Question: I'm trying to create a queue simulation for a restaurant using the following method:
'''
public static void queueSim(String filename) {
System.out.println("=== queueSim ===");
// Initialization
ArrayList<String> dataAL = new ArrayList<>();
ArrayList<Server> serverList = new ArrayList<Server>();
String inputLine;
// Read data from file into array list
readDatafile(filename, dataAL);
System.out.println(filename + " is used for this simulation.");
System.out.println("Start simulation using filename -> " + filename);
inputLine = dataAL.get(0); // first line of input data
generatePrimarySecondaryServers(inputLine, serverList); //creates primary & secondary servers
inputLine = dataAL.get(dataAL.size() - 1);
int totalMinute = getTotalMinute(inputLine);
System.out.println("
Total minute of simulation: " + totalMinute);
int totalCustomers = dataAL.size() - 1;
System.out.println("The total number of customers in this simulation is " + totalCustomers + ".");
Queue pQueue = new Queue(dataAL.size() - 1); // creates primary queue
Queue sQueue = new Queue(dataAL.size() - 1); // creates secondary queue
int minute = 1;
while (minute != totalMinute) {
for (int loopCounter = 1; loopCounter < dataAL.size() - 1; loopCounter++) {
inputLine = dataAL.get(loopCounter);
int minuteArrive = getMinuteArrive(inputLine);
int minuteForPServer = getMinuteForPrimaryServer(inputLine);
int minuteForSServer = getMinuteForSecondaryServer(inputLine);
Customer Customer = new Customer(minuteArrive, minuteForPServer, minuteForSServer);
}
processCustomer(Customer, pQueue, minuteArrive, minute);
processPServer(pQueue, serverList, minuteForPServer, minuteArrive, Customer);
processPWork(serverList, sQueue, Customer);
minute++;
}
}
'''
I'm specifically having issues trying to get the while loop to work.
'''
while (minute != totalMinute) {
for (int loopCounter = 1; loopCounter < dataAL.size() - 1; loopCounter++) {
inputLine = dataAL.get(loopCounter);
int minuteArrive = getMinuteArrive(inputLine);
int minuteForPServer = getMinuteForPrimaryServer(inputLine);
int minuteForSServer = getMinuteForSecondaryServer(inputLine);
Customer Customer = new Customer(minuteArrive, minuteForPServer, minuteForSServer);
}
processCustomer(Customer, pQueue, minuteArrive, minute);
processPServer(pQueue, serverList, minuteForPServer, minuteArrive, Customer);
processPWork(serverList, sQueue, Customer);
minute++;
}
'''
The 3 methods, , , tells me certain variables in the argument cannot be resolved. However, if I simply put these methods into the nested for loop, I get the following output in cmd when trying to compile and am unable to make any further inputs without exiting:

Also, I think it doesn't make much sense for those methods to be in the for loop given context to my simulation requirements.
I apologize in advance if I omit any important code as I'm still fairly new to programming. Do let me know so I can edit my question! Any help is appreciated!
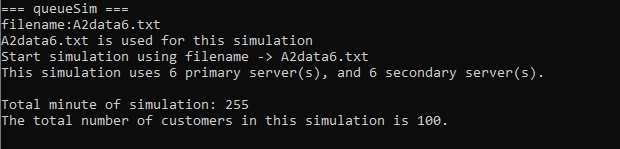
Answer: These variables are defined inside the 'for' loop:
'''
int minuteArrive = getMinuteArrive(inputLine);
int minuteForPServer = getMinuteForPrimaryServer(inputLine);
int minuteForSServer = getMinuteForSecondaryServer(inputLine);
'''
Therefore, they only exist inside the for-loop, and cannot be accessed outside it. That's nothing to do with the method calls, it is a consequence of where the variables are declared. The term for this is 'scope', should you wish to read about it.
Since the loop executes many times, and therefore you assign many different values to those variables, it's not clear to me what you expect to do with them outside the loop anyway. Which value did you want?